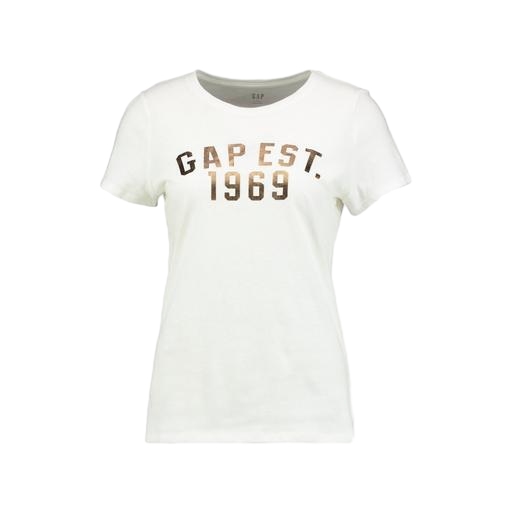
white 1960s slim tee, white graphic t-shirt, graphic t, white background